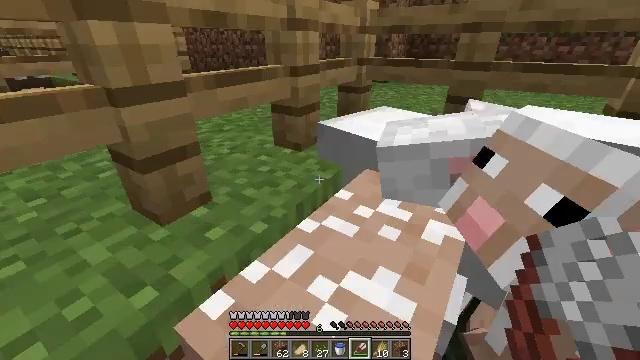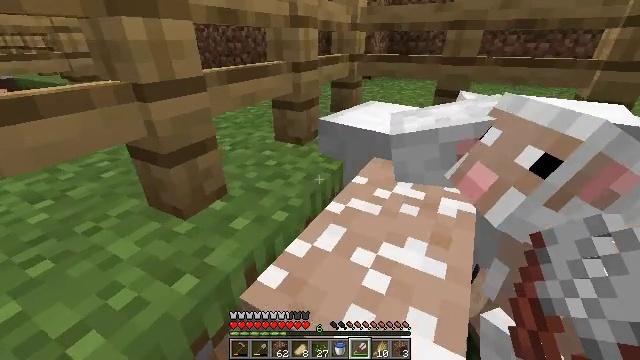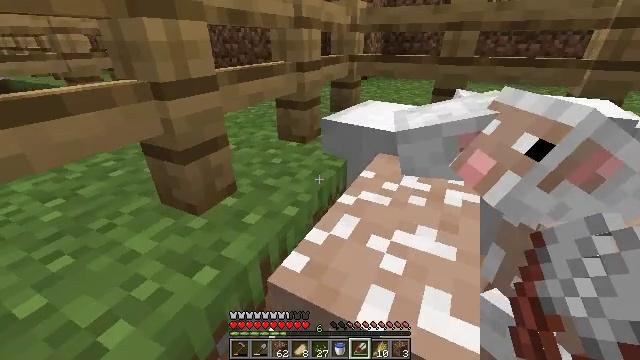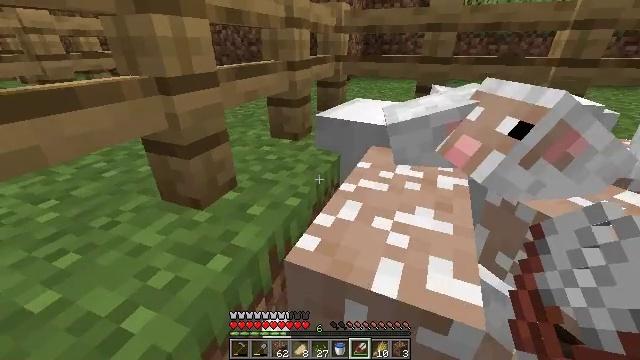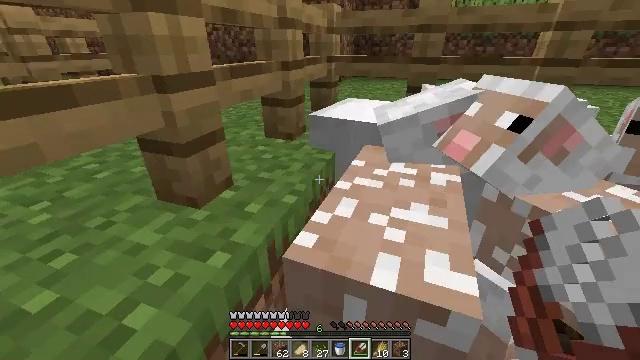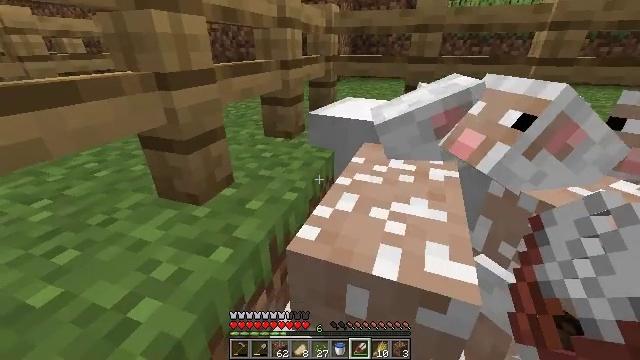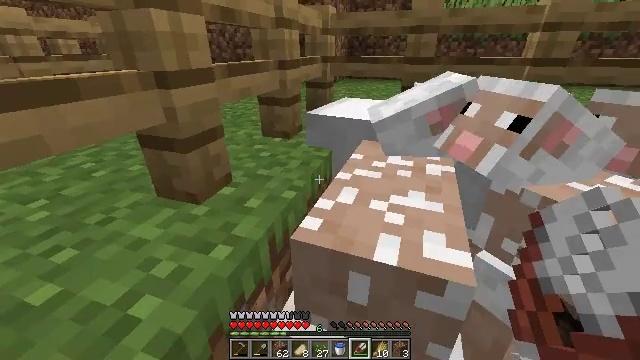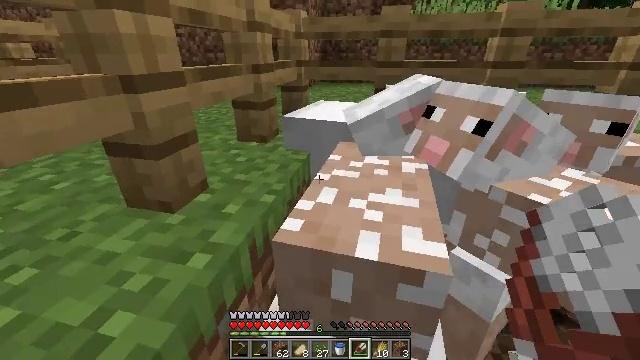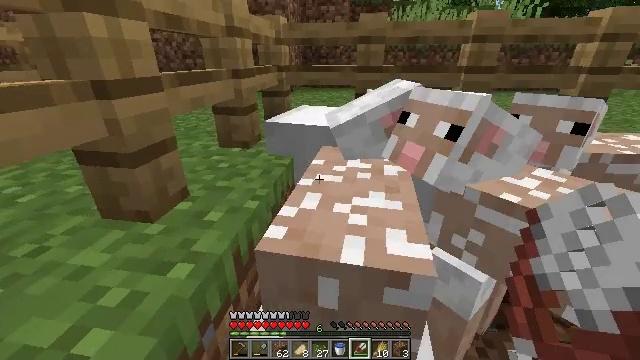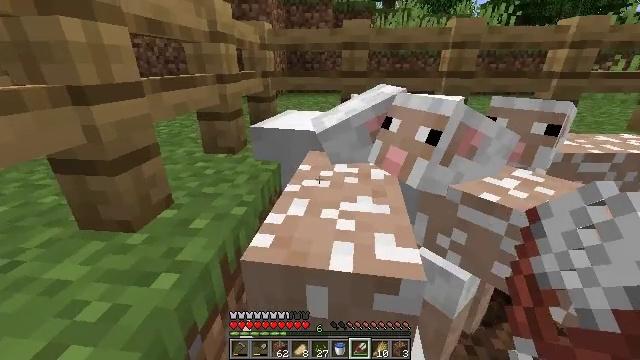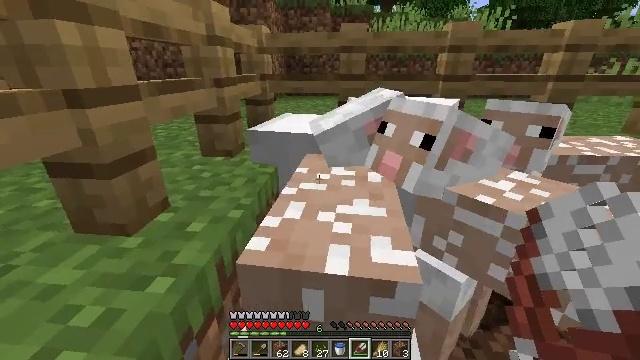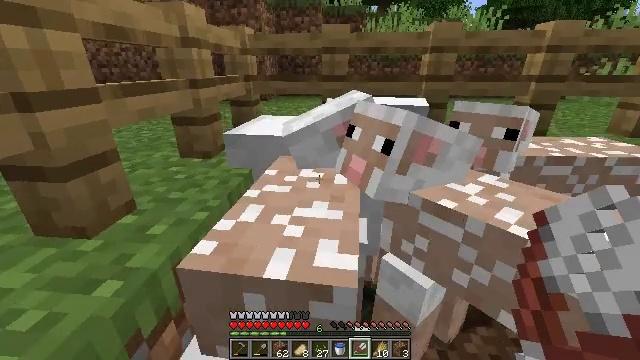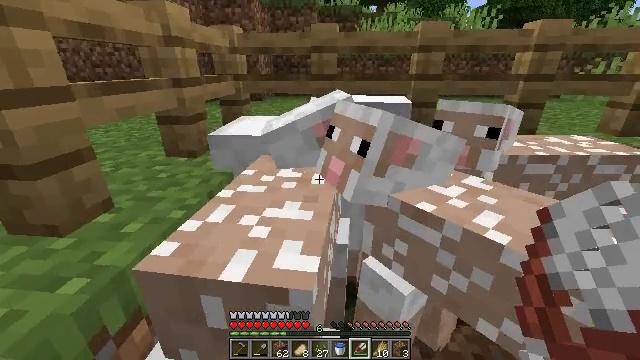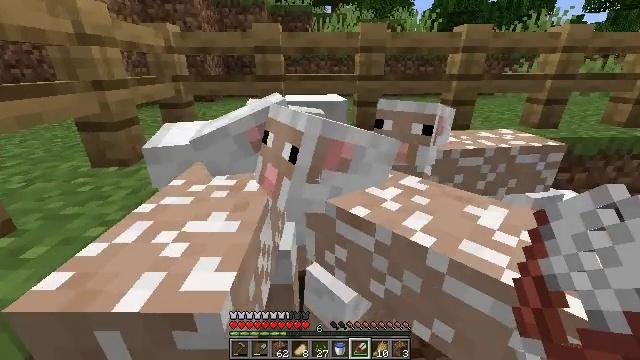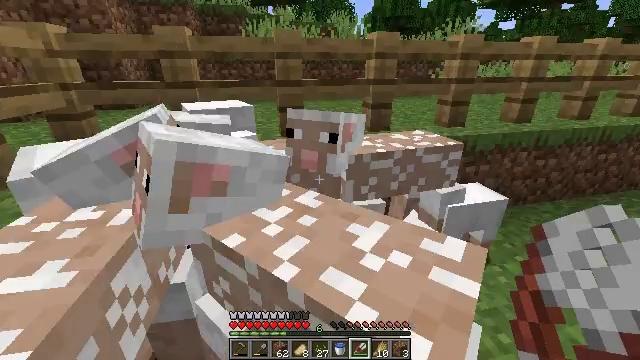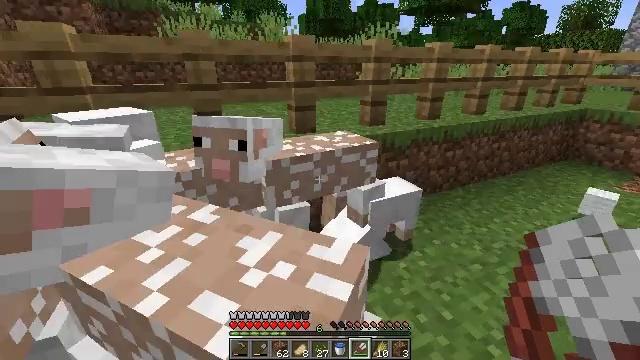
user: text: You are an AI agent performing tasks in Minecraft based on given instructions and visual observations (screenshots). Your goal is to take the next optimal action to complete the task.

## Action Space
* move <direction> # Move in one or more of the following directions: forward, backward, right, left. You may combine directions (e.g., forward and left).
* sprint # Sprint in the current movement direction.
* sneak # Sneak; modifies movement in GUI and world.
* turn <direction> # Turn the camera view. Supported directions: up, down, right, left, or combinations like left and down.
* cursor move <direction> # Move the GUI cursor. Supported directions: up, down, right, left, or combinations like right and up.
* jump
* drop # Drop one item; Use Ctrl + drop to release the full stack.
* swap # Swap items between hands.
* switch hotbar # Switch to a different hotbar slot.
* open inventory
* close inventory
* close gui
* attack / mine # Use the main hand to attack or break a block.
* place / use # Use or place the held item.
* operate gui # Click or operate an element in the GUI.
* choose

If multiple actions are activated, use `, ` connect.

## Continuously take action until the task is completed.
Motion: motion action
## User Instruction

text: Mine the grass in the plains.
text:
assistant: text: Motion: turn right, use / place
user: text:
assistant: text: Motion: turn right
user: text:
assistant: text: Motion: turn right
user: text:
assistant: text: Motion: turn right
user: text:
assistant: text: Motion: no_op
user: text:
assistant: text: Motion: no_op
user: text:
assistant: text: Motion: turn right
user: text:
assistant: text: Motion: turn right and up
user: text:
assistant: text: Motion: turn right and up
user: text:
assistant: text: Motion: move right
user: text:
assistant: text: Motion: move right, use / place
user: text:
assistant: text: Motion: move right, use / place
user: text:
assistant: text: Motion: move right, turn right, use / place
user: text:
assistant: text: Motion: move right, turn right
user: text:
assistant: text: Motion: move right, turn right
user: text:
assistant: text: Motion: move right, turn right
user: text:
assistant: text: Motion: move right, turn right
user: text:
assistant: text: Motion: move right, turn right
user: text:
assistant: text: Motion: move right
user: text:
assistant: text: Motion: move forward and move right, turn right
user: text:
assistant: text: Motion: move forward and move right
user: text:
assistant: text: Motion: move forward and move right
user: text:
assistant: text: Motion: move forward and move right
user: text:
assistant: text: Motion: move forward and move right
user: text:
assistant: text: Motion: move forward, turn right
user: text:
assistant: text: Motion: move forward, turn right
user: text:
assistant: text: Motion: move forward, turn right and down
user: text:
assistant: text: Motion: move forward, turn right and down
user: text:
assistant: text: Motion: move forward, turn right
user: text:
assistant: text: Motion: move forward, turn right